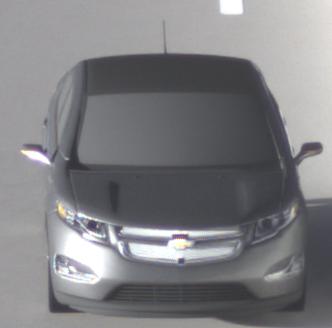
Make: Chevrolet
Model: Volt
Detailed model: Volt
Model produced from: 2011/11
Model produced until: 2014/08
Doors: 5
Color: gray
Road condition: dry road
Daytime: sunrise or sunset
Contrast: high contrast